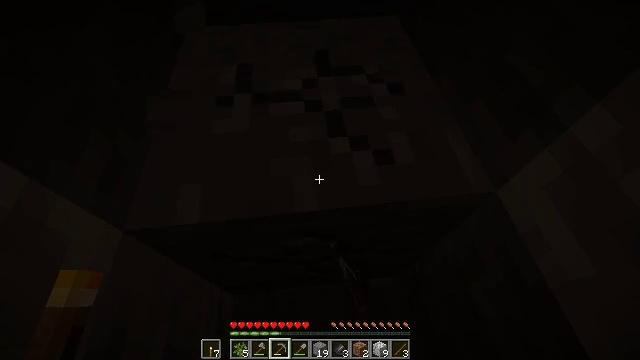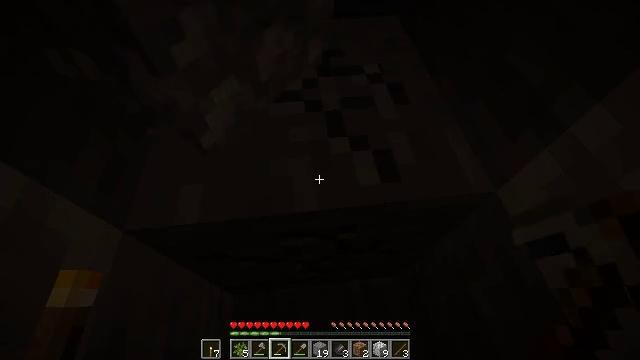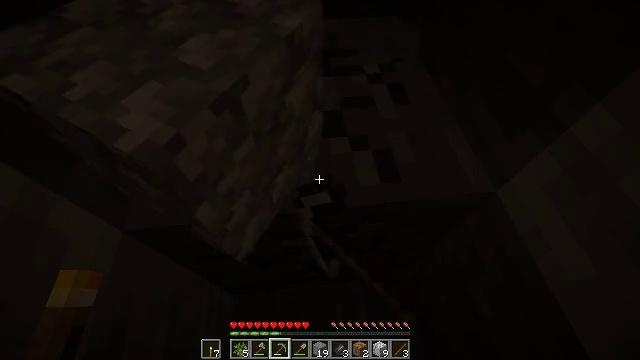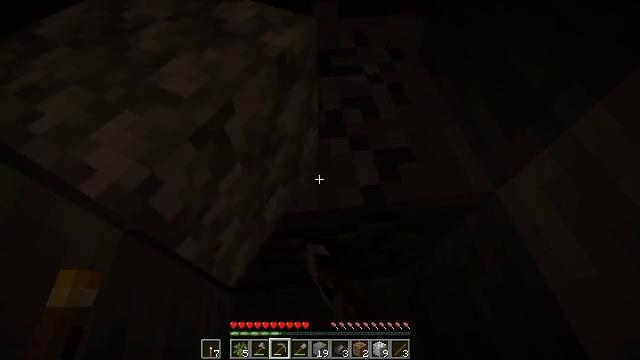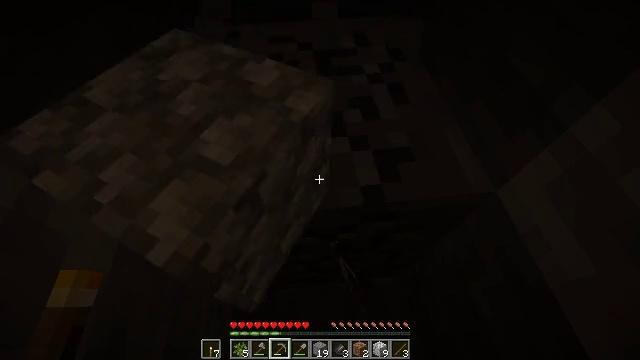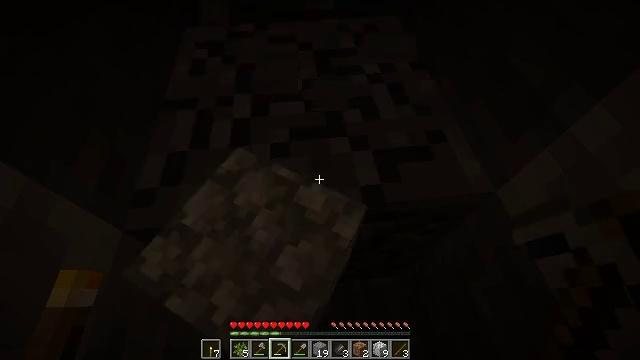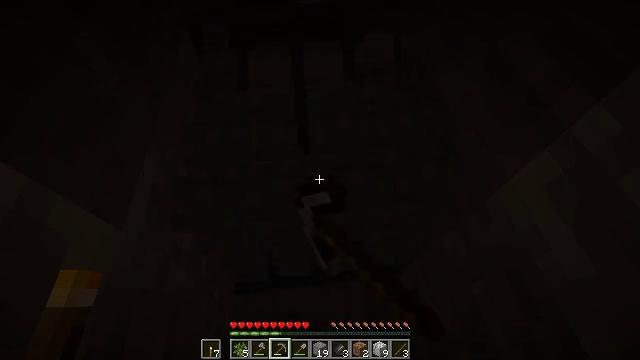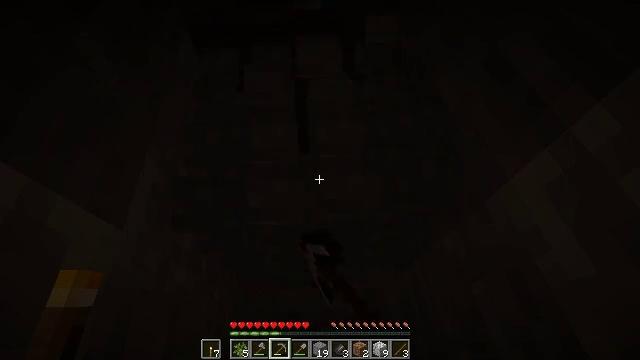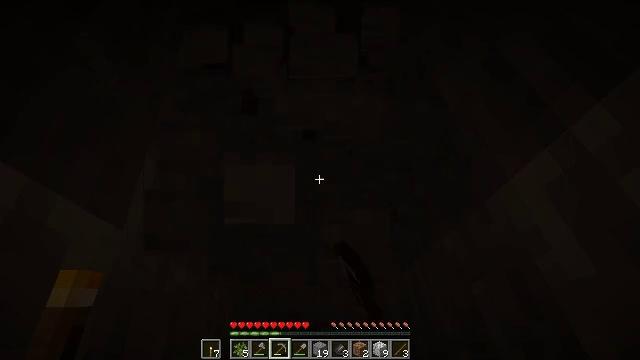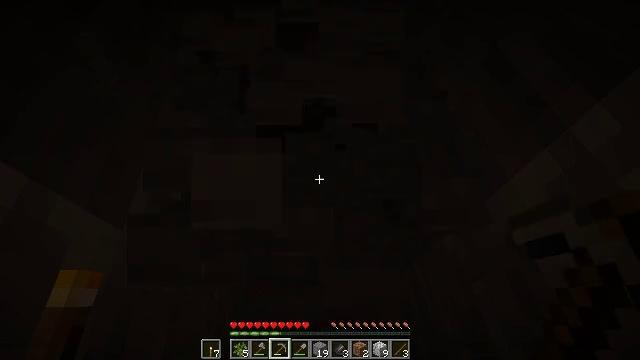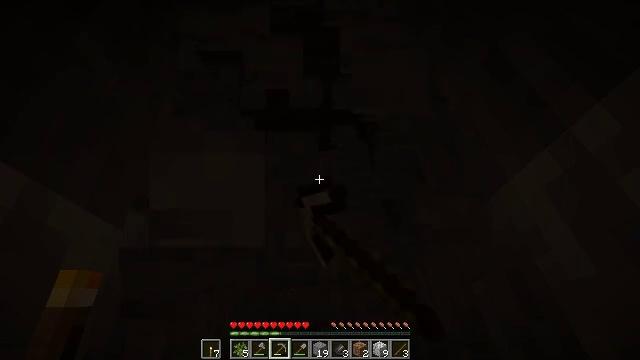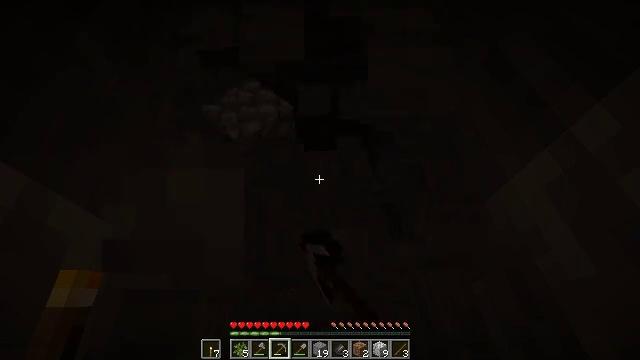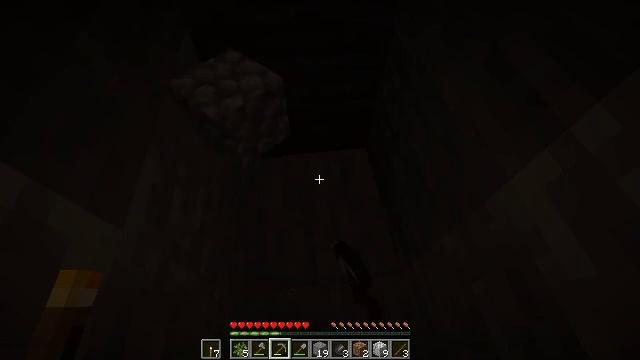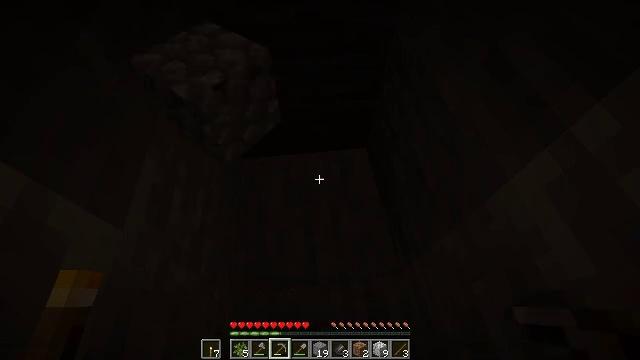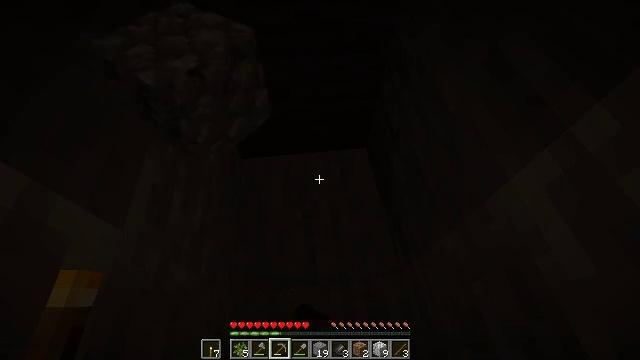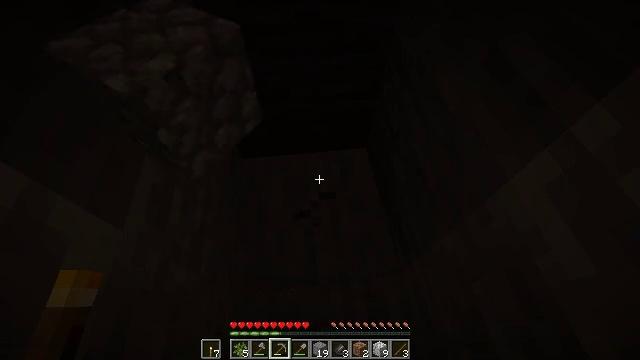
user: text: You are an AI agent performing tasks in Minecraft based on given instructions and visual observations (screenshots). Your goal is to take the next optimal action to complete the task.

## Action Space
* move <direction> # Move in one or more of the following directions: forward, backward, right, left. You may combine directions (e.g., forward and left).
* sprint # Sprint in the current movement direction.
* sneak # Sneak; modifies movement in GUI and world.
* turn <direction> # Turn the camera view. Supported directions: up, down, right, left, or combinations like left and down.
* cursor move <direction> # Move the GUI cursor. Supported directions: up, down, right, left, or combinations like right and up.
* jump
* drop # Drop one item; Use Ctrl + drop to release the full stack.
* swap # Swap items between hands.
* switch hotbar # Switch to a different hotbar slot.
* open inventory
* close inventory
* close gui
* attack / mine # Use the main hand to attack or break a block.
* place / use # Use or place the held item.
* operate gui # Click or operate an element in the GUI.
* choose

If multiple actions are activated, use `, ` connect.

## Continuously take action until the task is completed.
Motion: motion action
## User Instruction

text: Mine stone underground.
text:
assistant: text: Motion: attack / mine
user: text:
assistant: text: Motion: attack / mine
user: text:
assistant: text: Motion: attack / mine
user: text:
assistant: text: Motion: attack / mine
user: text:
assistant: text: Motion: attack / mine
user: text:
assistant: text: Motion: attack / mine
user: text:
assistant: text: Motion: attack / mine
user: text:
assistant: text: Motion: attack / mine
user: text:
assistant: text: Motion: attack / mine
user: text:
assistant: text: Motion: attack / mine
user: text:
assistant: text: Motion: attack / mine
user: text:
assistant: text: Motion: attack / mine
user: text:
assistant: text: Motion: attack / mine
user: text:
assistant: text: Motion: attack / mine
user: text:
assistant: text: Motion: attack / mine
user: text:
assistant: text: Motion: attack / mine
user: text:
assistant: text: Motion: attack / mine
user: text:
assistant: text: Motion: attack / mine
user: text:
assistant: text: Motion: attack / mine
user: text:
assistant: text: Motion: attack / mine
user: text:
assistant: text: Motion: attack / mine
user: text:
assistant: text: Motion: attack / mine
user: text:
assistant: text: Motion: attack / mine
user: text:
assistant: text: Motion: attack / mine
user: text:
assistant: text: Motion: attack / mine
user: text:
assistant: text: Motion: attack / mine
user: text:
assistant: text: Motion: attack / mine
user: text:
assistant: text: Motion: attack / mine
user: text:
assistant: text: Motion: attack / mine
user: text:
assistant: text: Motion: turn left and up